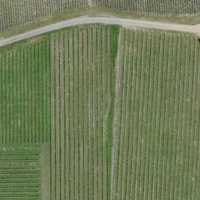
EUNIS habitat code: 40
Species observed at this site:
Upupa epops